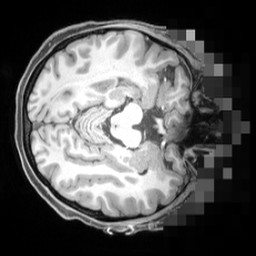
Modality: T1w
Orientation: axial
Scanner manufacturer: siemens
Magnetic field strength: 3 T
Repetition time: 2.55 s